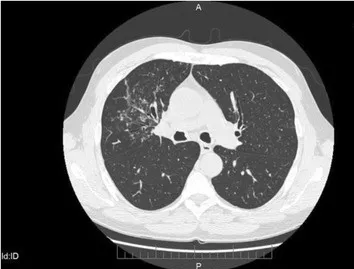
HRCT. Ground glass consolidation in anterior segment of right upper lobe.
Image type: radiology (ct)